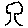
Label: tree